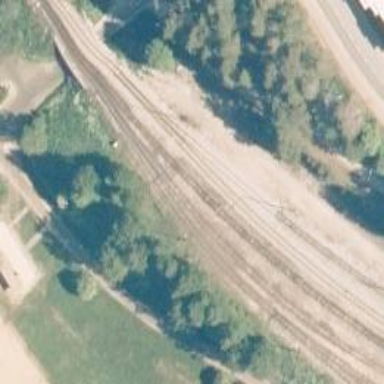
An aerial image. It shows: Wedge used for railway derailment.